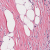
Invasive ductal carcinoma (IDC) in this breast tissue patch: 0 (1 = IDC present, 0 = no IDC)